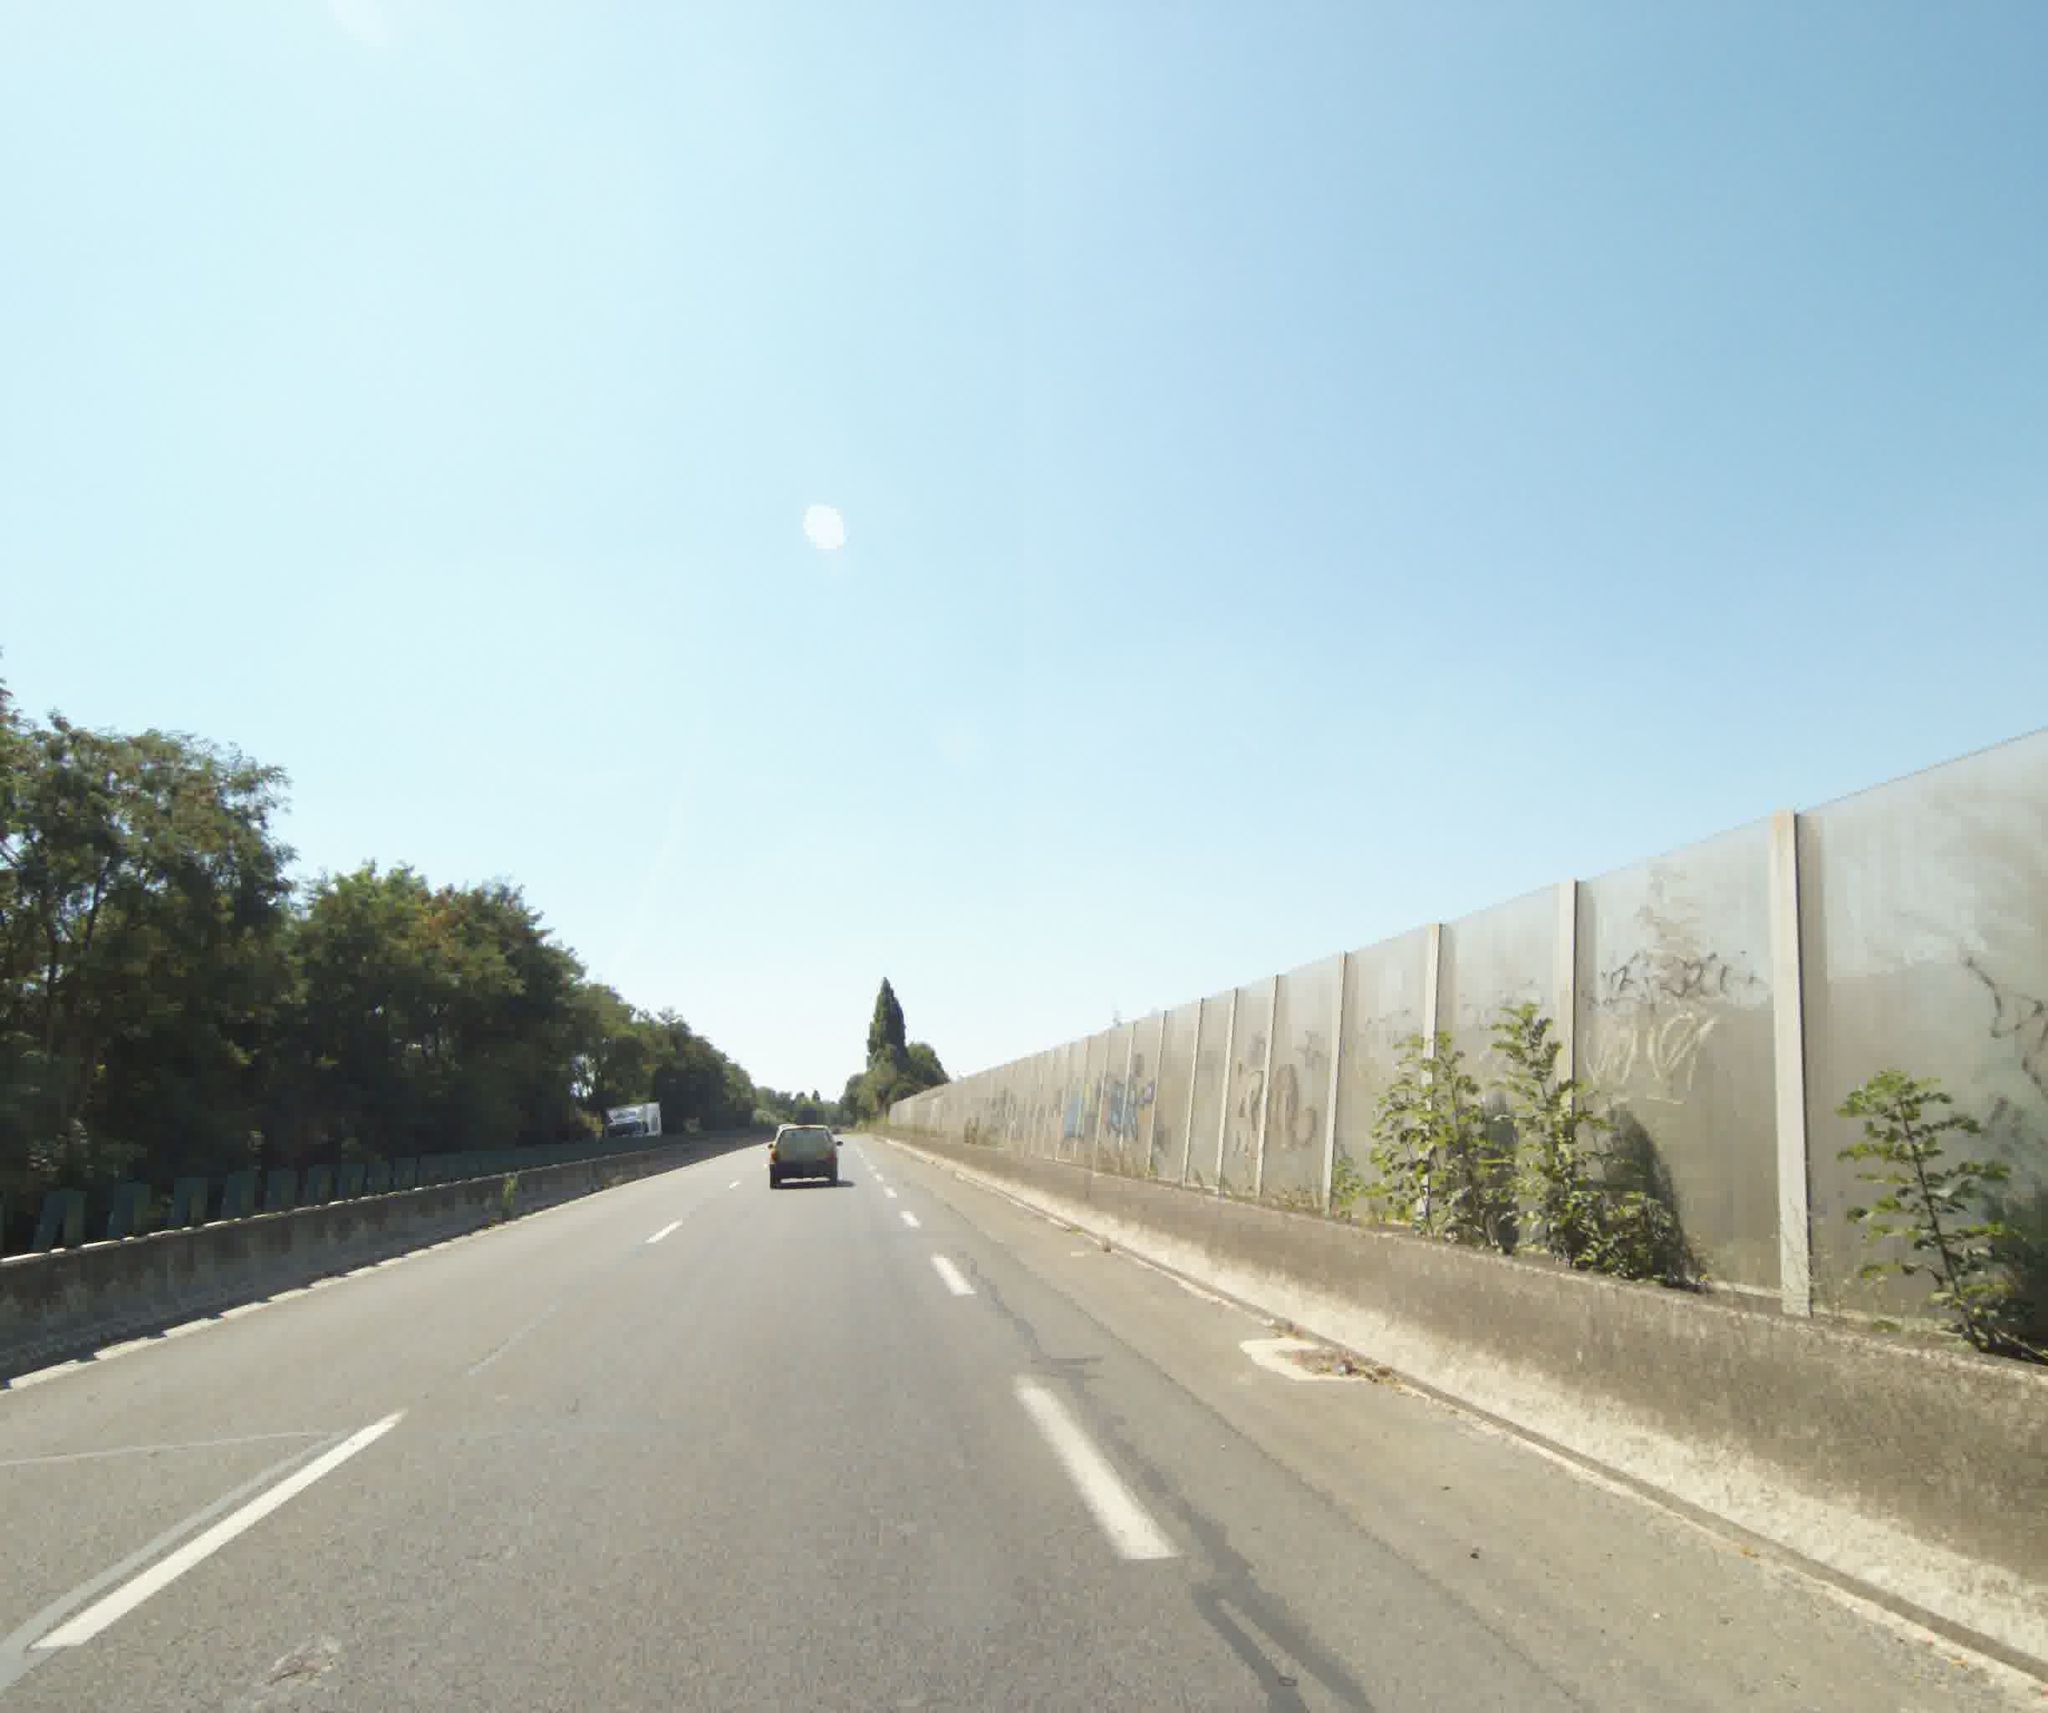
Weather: clear
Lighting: day
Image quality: good
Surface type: driving surface
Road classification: primary, trunk
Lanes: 2, 3, 1
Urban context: urban centre
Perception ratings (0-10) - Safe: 0.96, Lively: 1.02, Beautiful: 3.6, Boring: 6.87, Depressing: 7.05, Wealthy: 2.4